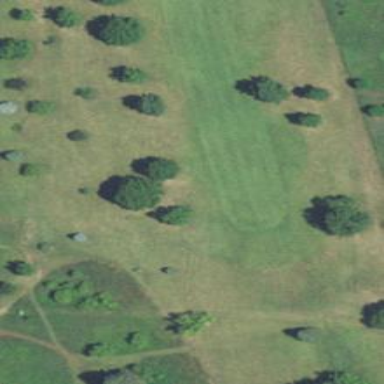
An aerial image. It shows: Golf hole.